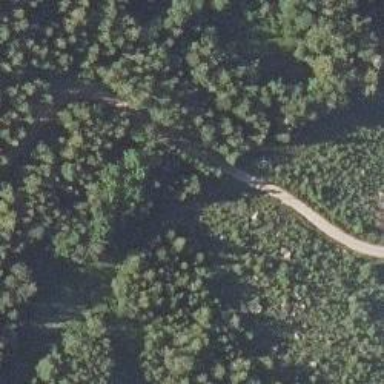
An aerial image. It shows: Unclassified road.